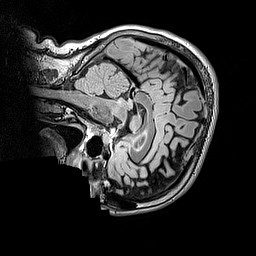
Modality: FLAIR
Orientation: sagittal
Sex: female
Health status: ill
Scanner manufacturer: siemens
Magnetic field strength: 3 T
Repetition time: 5 s
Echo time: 0.388 s